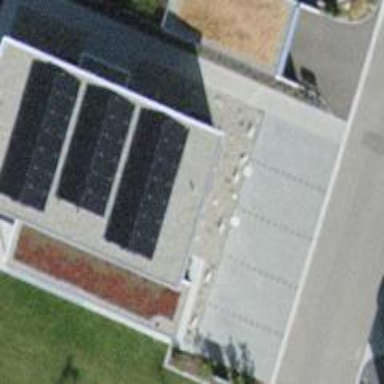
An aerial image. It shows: Solar power generator using photovoltaic panels.